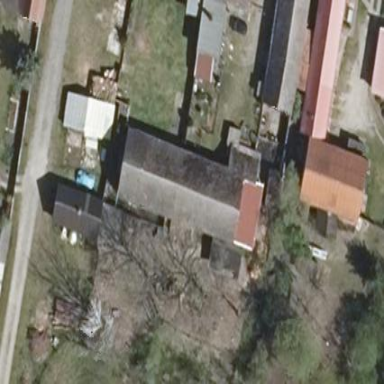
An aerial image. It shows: Building with gabled roof oriented along and colored grey.